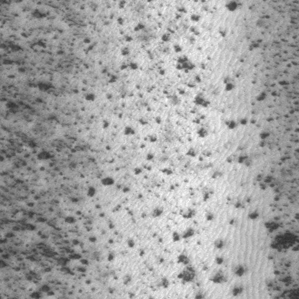
Label: frost